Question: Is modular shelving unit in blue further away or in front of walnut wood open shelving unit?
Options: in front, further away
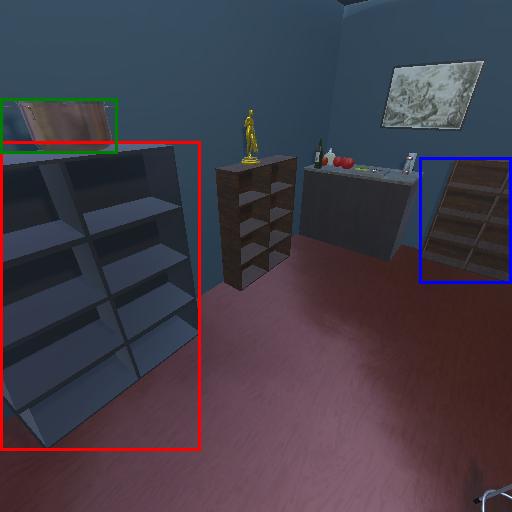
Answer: in front